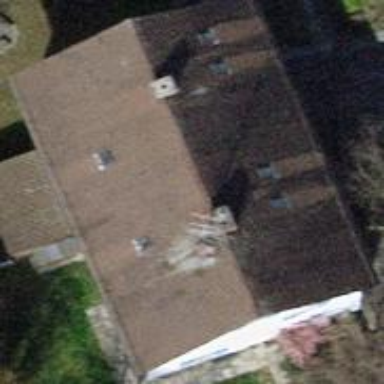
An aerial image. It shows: Semi-detached house with gabled roof.